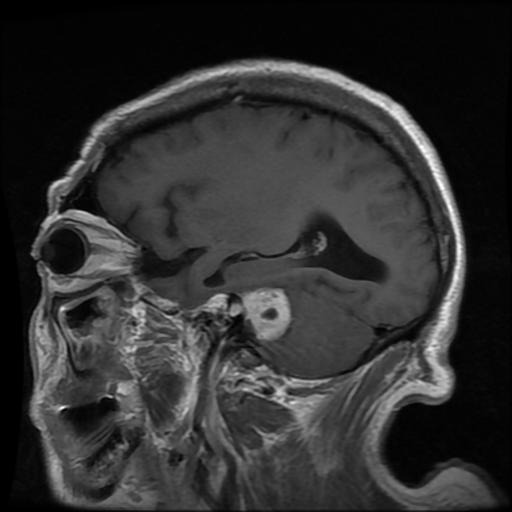
Label: meningioma